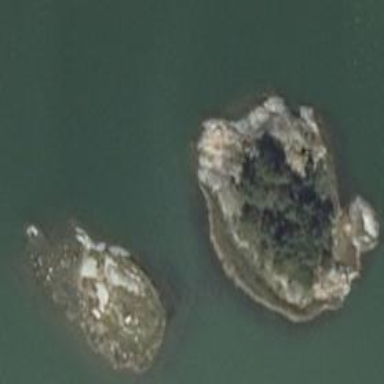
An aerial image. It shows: Landscape dominated by bare rock.